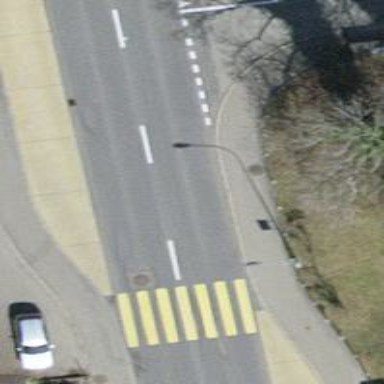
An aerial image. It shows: Public transport stop position.